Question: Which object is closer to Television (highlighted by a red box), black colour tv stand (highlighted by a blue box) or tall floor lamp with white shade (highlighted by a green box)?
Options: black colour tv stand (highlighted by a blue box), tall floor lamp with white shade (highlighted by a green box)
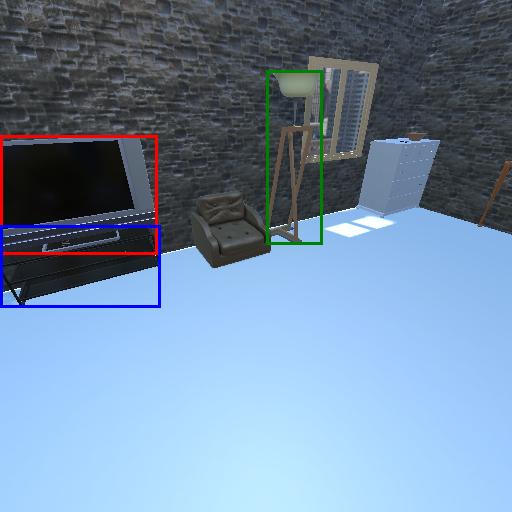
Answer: black colour tv stand (highlighted by a blue box)